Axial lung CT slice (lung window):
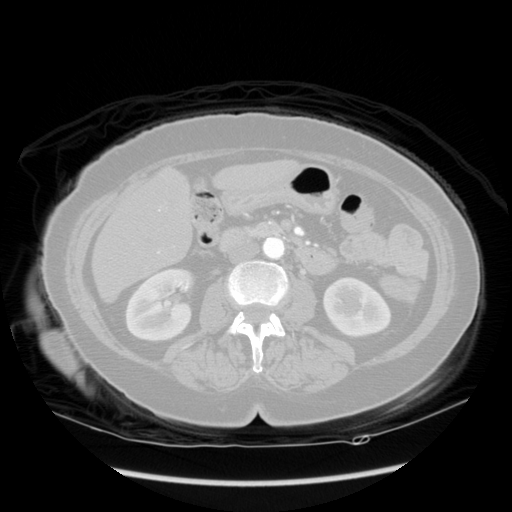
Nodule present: no